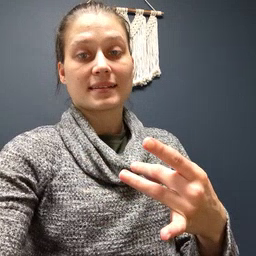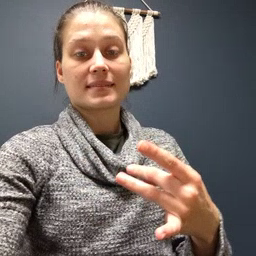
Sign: like